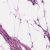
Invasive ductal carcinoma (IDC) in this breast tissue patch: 0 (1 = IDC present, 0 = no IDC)